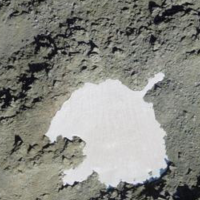
EUNIS habitat code: 48
Species observed at this site:
Gypaetus barbatus